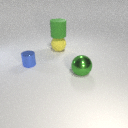
large green rubber cylinder above large yellow rubber sphere